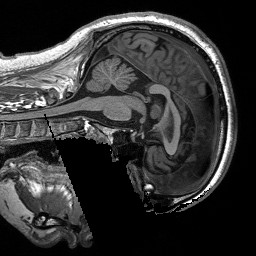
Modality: T1w
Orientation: sagittal
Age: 29
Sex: male
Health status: healthy
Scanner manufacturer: siemens
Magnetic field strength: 3 T
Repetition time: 2.3 s
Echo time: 0.00199 s